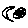
Label: moon